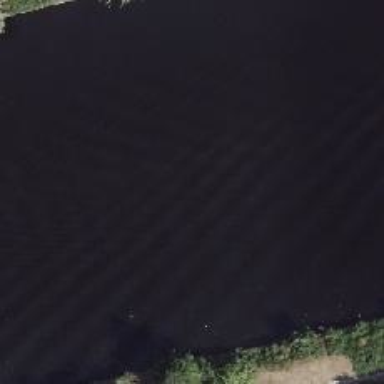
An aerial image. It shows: Canal.